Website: crate-barrel
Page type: gifting
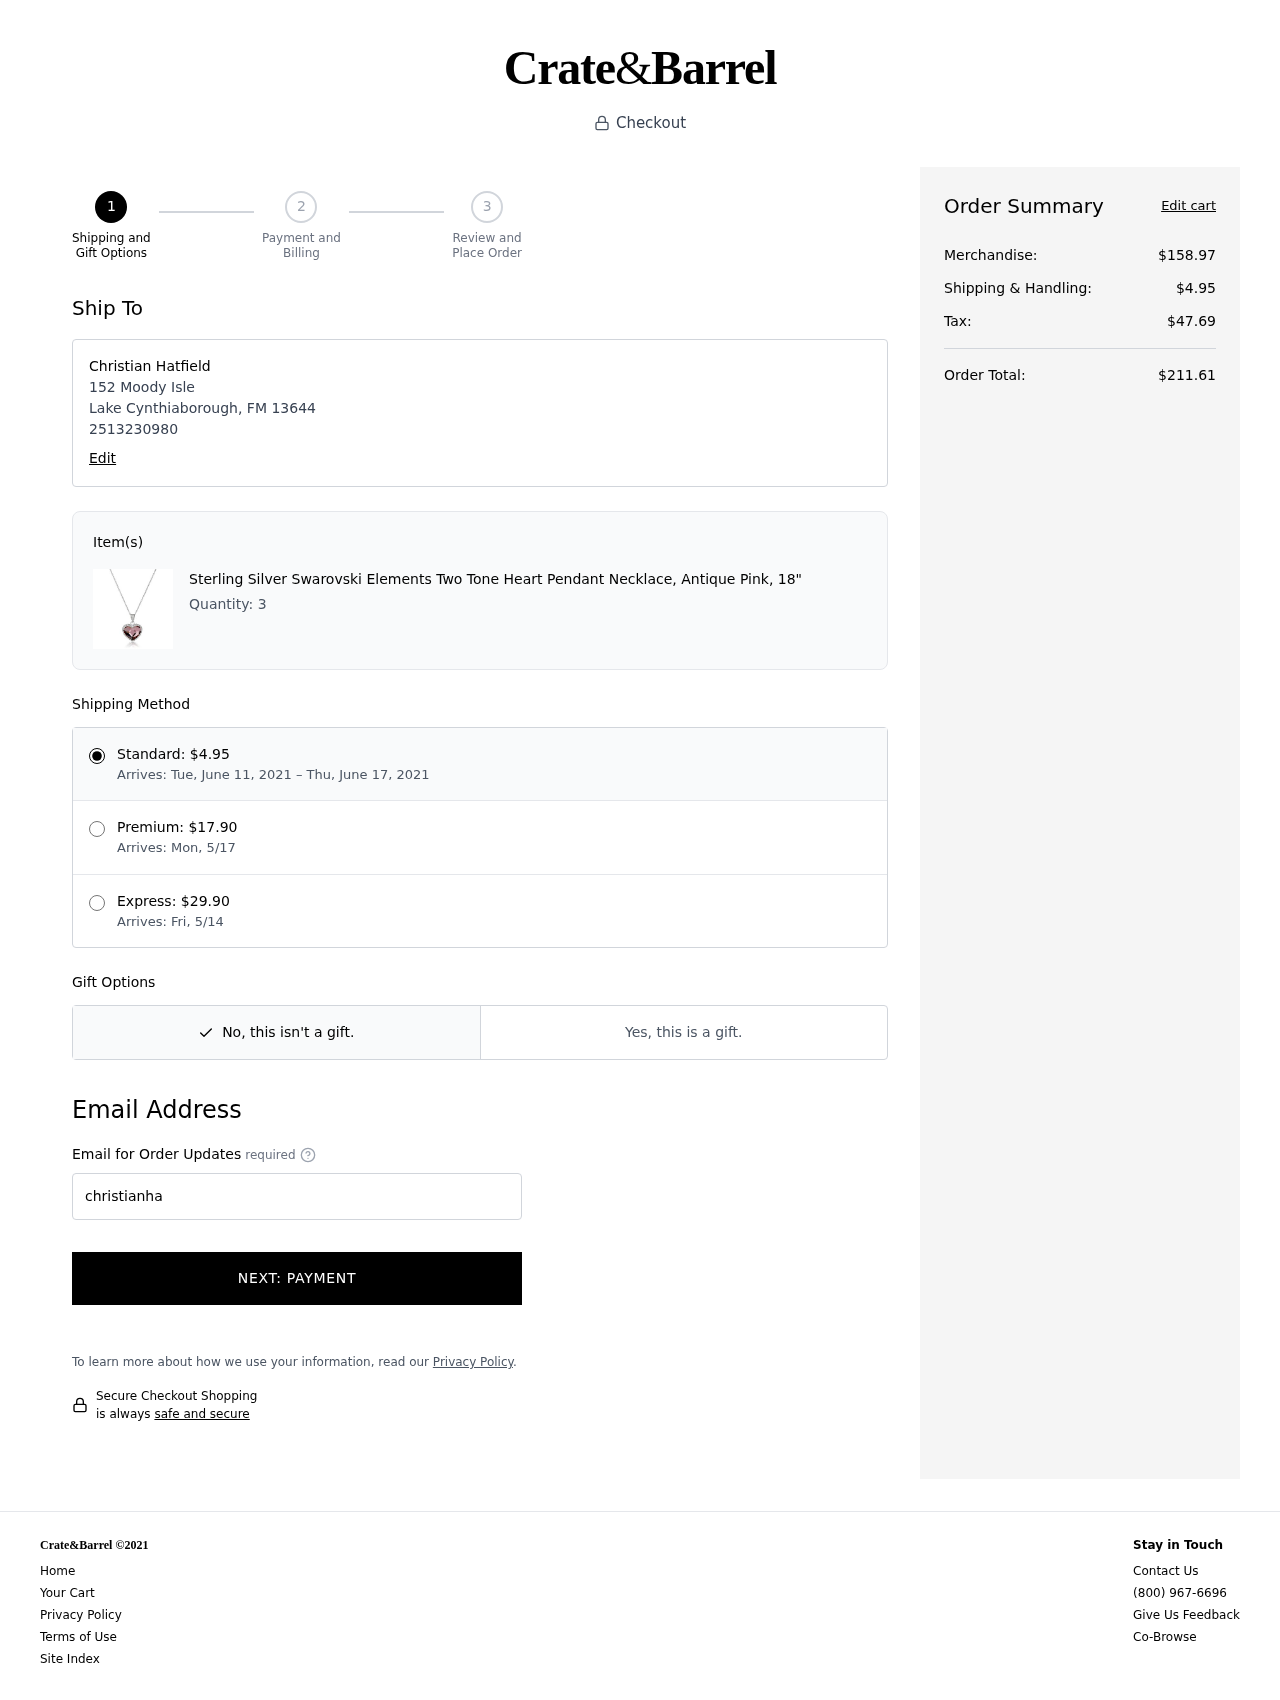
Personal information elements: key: PII_CITY
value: Lake Cynthiaborough
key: PII_FULLNAME
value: Christian Hatfield
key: PII_PHONE
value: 2513230980
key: PII_POSTCODE
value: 13644
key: PII_STATE_ABBR
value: FM
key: PII_STREET
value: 152 Moody Isle
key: PII_EMAIL
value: christianhatfield@yahoo.com
Product elements: key: PRODUCT1_NAME
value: Sterling Silver Swarovski Elements Two Tone Heart Pendant Necklace, Antique Pink, 18"
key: PRODUCT1_QUANTITY
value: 3
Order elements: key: ORDER_SHIPPING_DATE
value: June 11, 2021
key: ORDER_DELIVERY_DATE
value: June 17, 2021
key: ORDER_SUBTOTAL
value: $158.97
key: ORDER_SHIPPING_COST
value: $4.95
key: ORDER_TAX
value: $47.69
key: ORDER_TOTAL
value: $211.61